Breast ultrasound image
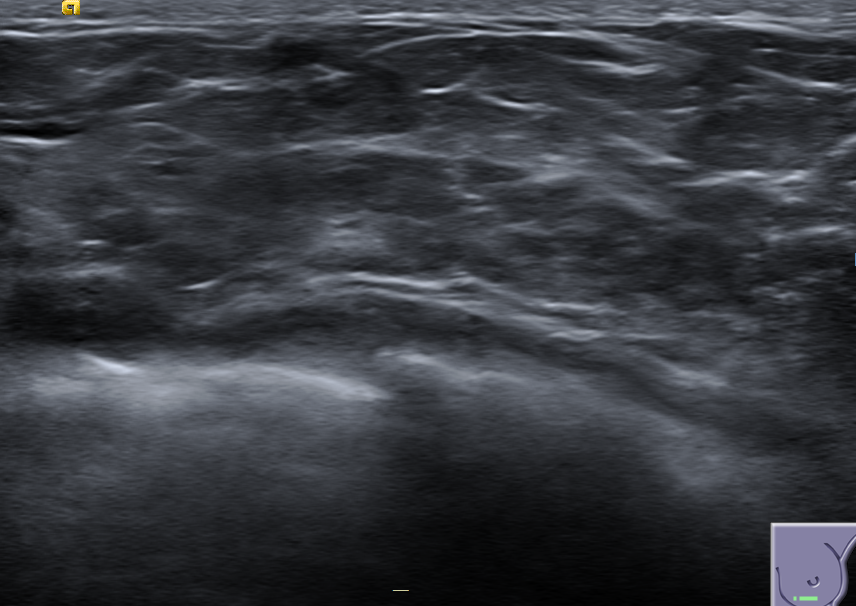
Diagnosis: normal